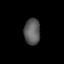
Tissue: skin
Cell type: Others
Senescence score: 0.8248
Nuclear area (px): 408
Mean DAPI intensity: 92.331